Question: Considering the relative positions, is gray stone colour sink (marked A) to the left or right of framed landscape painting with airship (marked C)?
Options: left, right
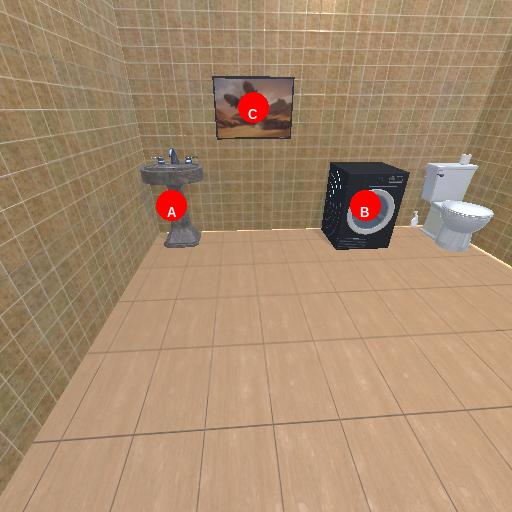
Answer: left